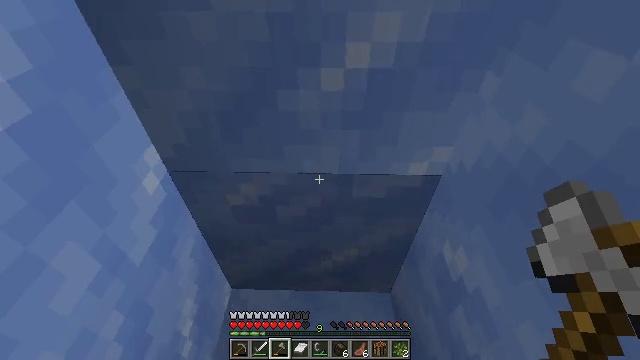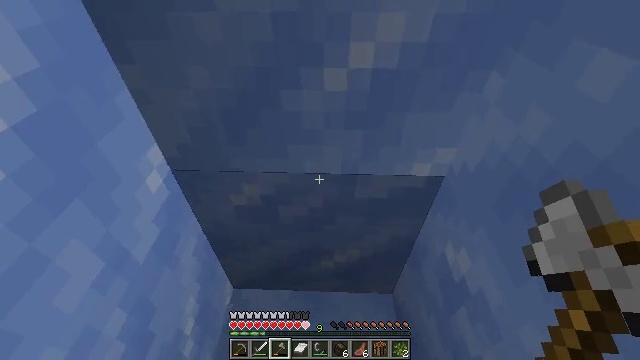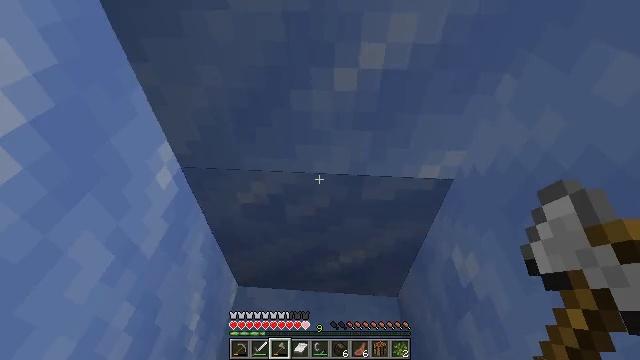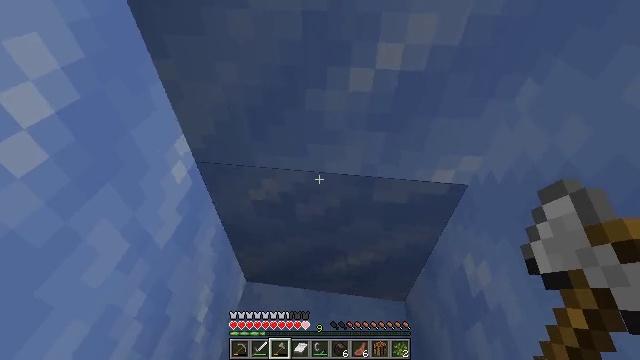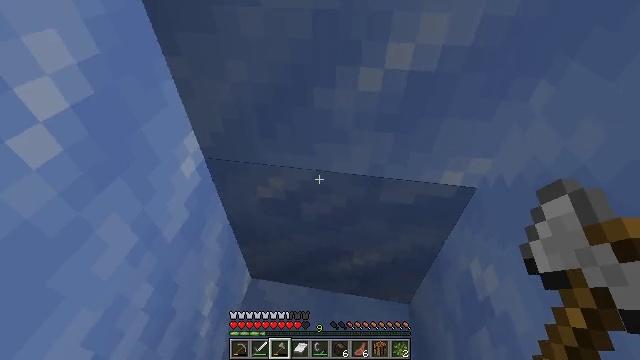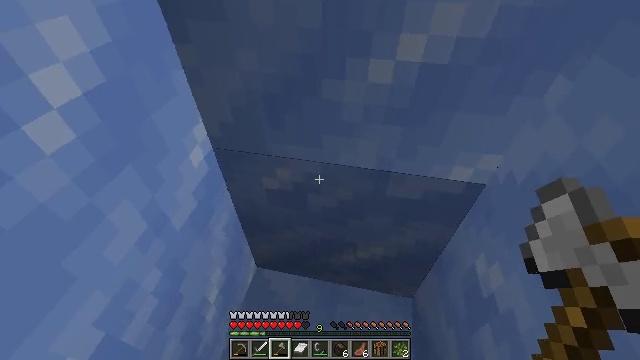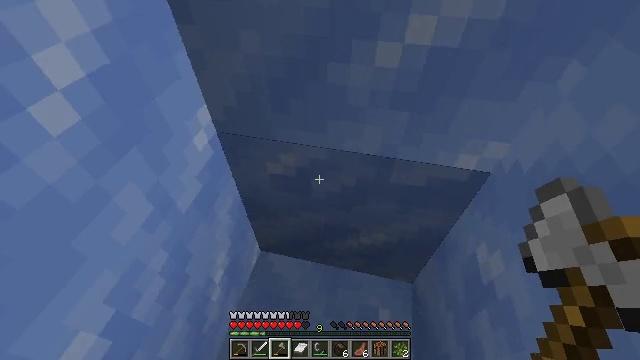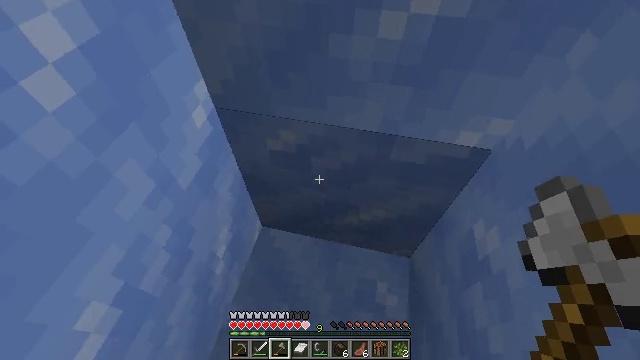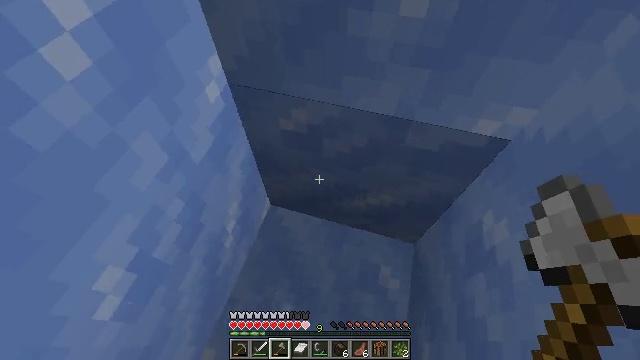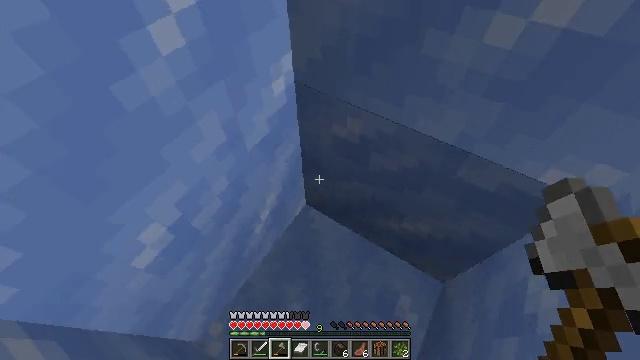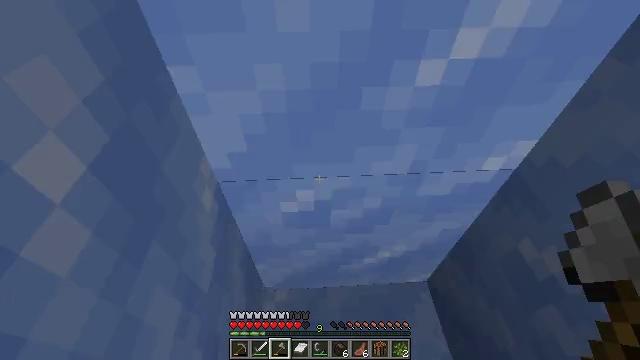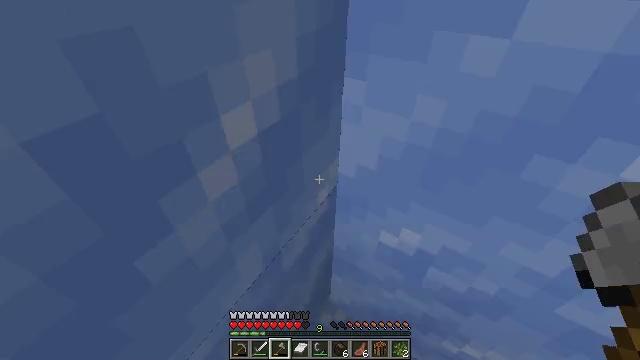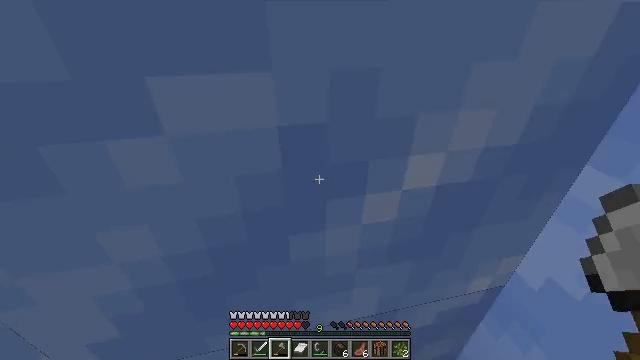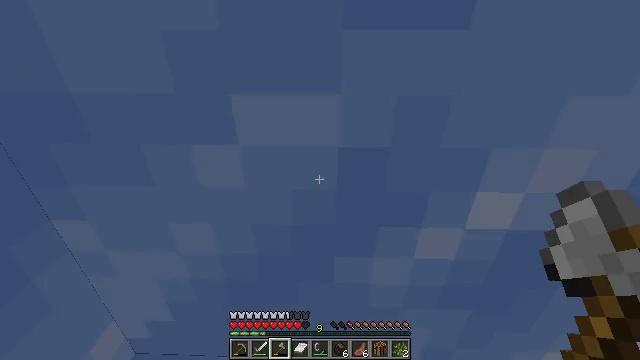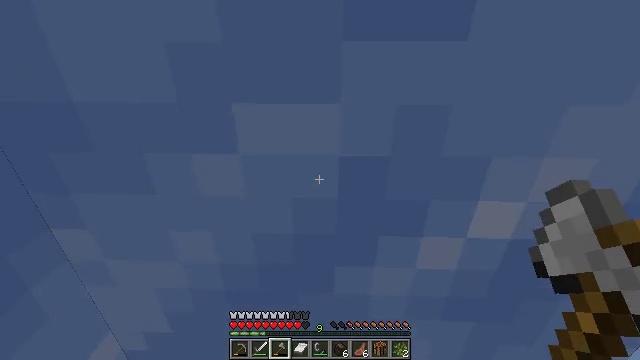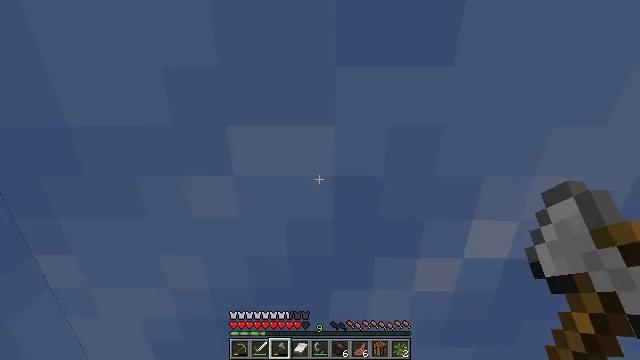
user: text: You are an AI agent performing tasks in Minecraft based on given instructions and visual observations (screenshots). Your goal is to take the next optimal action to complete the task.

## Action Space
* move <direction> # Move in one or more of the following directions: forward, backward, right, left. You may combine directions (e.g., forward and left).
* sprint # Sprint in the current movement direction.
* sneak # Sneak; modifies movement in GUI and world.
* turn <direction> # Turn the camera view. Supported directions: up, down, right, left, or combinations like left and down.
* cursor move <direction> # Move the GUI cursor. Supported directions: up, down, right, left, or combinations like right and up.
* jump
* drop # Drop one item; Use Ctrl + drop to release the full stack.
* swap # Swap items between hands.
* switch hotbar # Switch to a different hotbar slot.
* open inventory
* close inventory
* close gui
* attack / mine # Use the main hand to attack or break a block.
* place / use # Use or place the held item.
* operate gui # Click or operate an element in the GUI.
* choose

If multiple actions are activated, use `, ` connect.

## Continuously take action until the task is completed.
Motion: motion action
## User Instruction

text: Break packed ice to add to inventory.
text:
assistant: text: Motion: no_op
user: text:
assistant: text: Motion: turn left
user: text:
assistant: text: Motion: turn left
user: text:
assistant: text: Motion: turn left
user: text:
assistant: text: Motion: turn left and down
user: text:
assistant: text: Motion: turn left and down
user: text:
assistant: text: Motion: turn down
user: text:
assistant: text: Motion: turn left and down
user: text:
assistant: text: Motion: turn left and up
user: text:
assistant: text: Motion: turn left and up
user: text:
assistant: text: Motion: turn left and up
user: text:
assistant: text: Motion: turn left and up
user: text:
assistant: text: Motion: turn left and up
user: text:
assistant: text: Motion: turn up
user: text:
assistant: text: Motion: turn right and up
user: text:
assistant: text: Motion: turn right and up
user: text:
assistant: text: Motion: turn right and up
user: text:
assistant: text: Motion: turn right and up
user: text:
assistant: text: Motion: turn right and up
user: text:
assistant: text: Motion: turn right and up
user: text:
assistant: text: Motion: turn right and up
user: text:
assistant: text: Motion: turn right and up
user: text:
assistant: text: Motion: attack / mine
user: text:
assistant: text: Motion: attack / mine
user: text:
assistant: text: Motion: attack / mine
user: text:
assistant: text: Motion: attack / mine
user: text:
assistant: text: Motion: turn left and up, attack / mine
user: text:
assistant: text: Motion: turn left and up, attack / mine
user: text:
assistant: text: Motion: turn left and up, attack / mine
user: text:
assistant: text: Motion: attack / mine